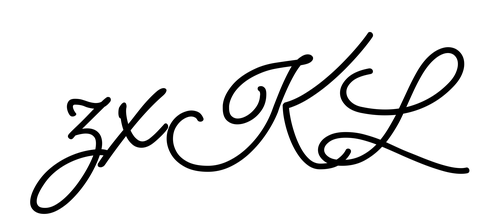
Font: MeowScript-Regular